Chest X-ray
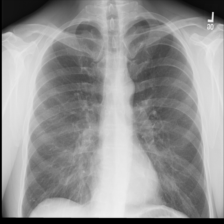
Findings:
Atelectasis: negative
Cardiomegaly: negative
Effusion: negative
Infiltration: negative
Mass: negative
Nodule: negative
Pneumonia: negative
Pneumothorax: negative
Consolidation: negative
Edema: negative
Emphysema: negative
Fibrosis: negative
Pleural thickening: negative
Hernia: negative